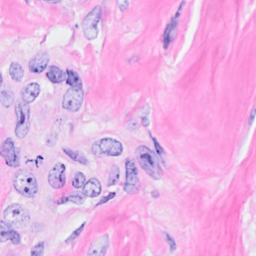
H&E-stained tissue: Breast